Question: I have, as part of an ERP system for schools, a table with all the classes given on the centre, relating each class ('cl_id') with an specific course ('cl_fk_co_id') and a teacher ('cl_fk_te_id'). As you see, a teacher can be related to several classes with the same course (eg: teacher ID 3 is related to course ID 302 in two classes (ID 39 & ID 42):

Now I need to SELECT all courses given by this teacher, and list them with a WHILE. Here you have the query:
'''
$selectCoursesFilter = select("SELECT * FROM class_conf JOIN course_conf ON co_id=cl_fk_co_id WHERE cl_fk_te_id='3'");
while($registroCourses = consultaRegistro($selectCoursesFilter)){
$course_conf_filter_list_prev.='<option value="'.$registroCourses['co_id'].'">'.$registroCourses['co_name'].'</option>';}
'''
This WHILE gives as result 3 'co_id' records instead of two: 306, 302 and 302. In this case, even when 302 is listed twice on the table, and given by the same teacher (classes ID 39 & ID 42), should only be listed once as it is the same course.
I understand it finds 3 records as result of this query, but I do not know the proper way to avoid duplicities between each course. IS DDBB worng structured or is the query wrong spelled?
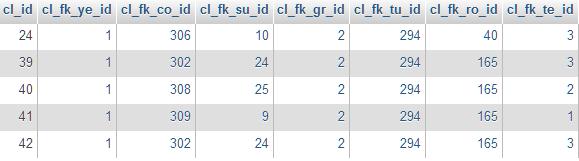
Answer: This is your query:
'''
SELECT *
FROM class_conf JOIN
course_conf
ON co_id=cl_fk_co_id
WHERE cl_fk_te_id = '3';
'''
The data has three dimensions -- courses, classes, and teachers. You are only looking at two of these. So, when a course has a teacher but multiple classes, then you get duplicates.
How you solve this depends on what you want to do. Perhaps this is what you want:
'''
SELECT DISTINCT co_id, co_name
FROM class_conf JOIN
course_conf
ON co_id = cl_fk_co_id
WHERE cl_fk_te_id = '3';
'''